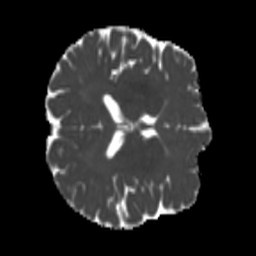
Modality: MD
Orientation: axial
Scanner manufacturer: siemens
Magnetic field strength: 3 T
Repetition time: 4 s
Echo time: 0.0594 s